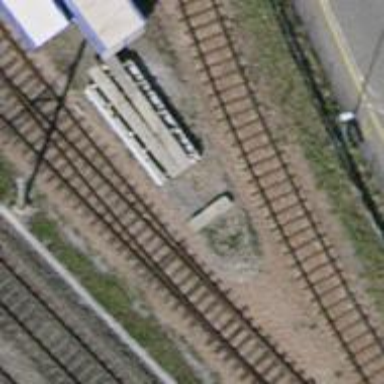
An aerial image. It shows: Single railway spur track.